Interaction volume radius: 5 \u00c5
Interaction volume height: 15 \u00c5
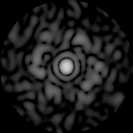
Disorder parameter: 0.8582